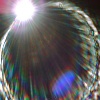
Label: sunburn